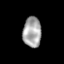
Tissue: skin
Cell type: Epithelial cells
Senescence score: 0.2008
Nuclear area (px): 544
Mean DAPI intensity: 166.388